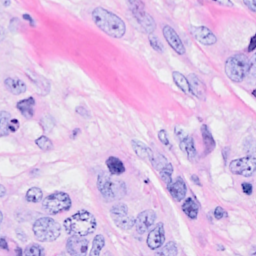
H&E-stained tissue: Breast